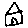
Label: house